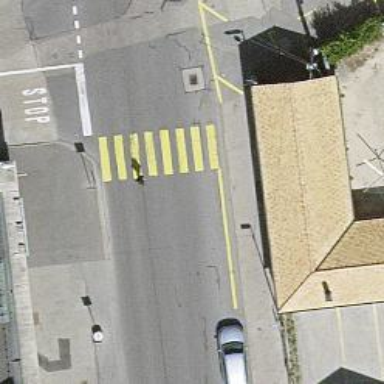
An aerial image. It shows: Marked crossing on the road.